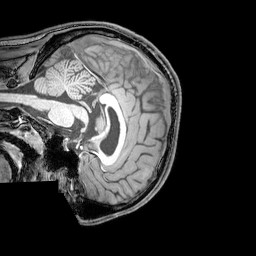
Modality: T1w
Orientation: sagittal
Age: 22
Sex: male
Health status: healthy
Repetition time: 0.081 s
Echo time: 0.037 s